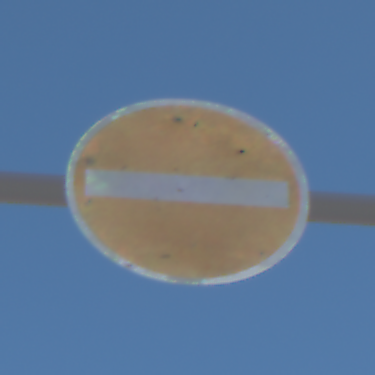
Verkehrszeichen: VerbotDerEinfahrt
Umgebung: Outdoor, Nature
Tageszeit: Midday
Wetter: Clear
Licht: Natural
Jahreszeit: Summer
Kontrast: HighContrast